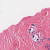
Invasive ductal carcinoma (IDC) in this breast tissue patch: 0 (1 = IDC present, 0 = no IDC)